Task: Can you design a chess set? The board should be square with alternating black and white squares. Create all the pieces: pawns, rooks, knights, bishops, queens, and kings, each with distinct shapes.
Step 2132:
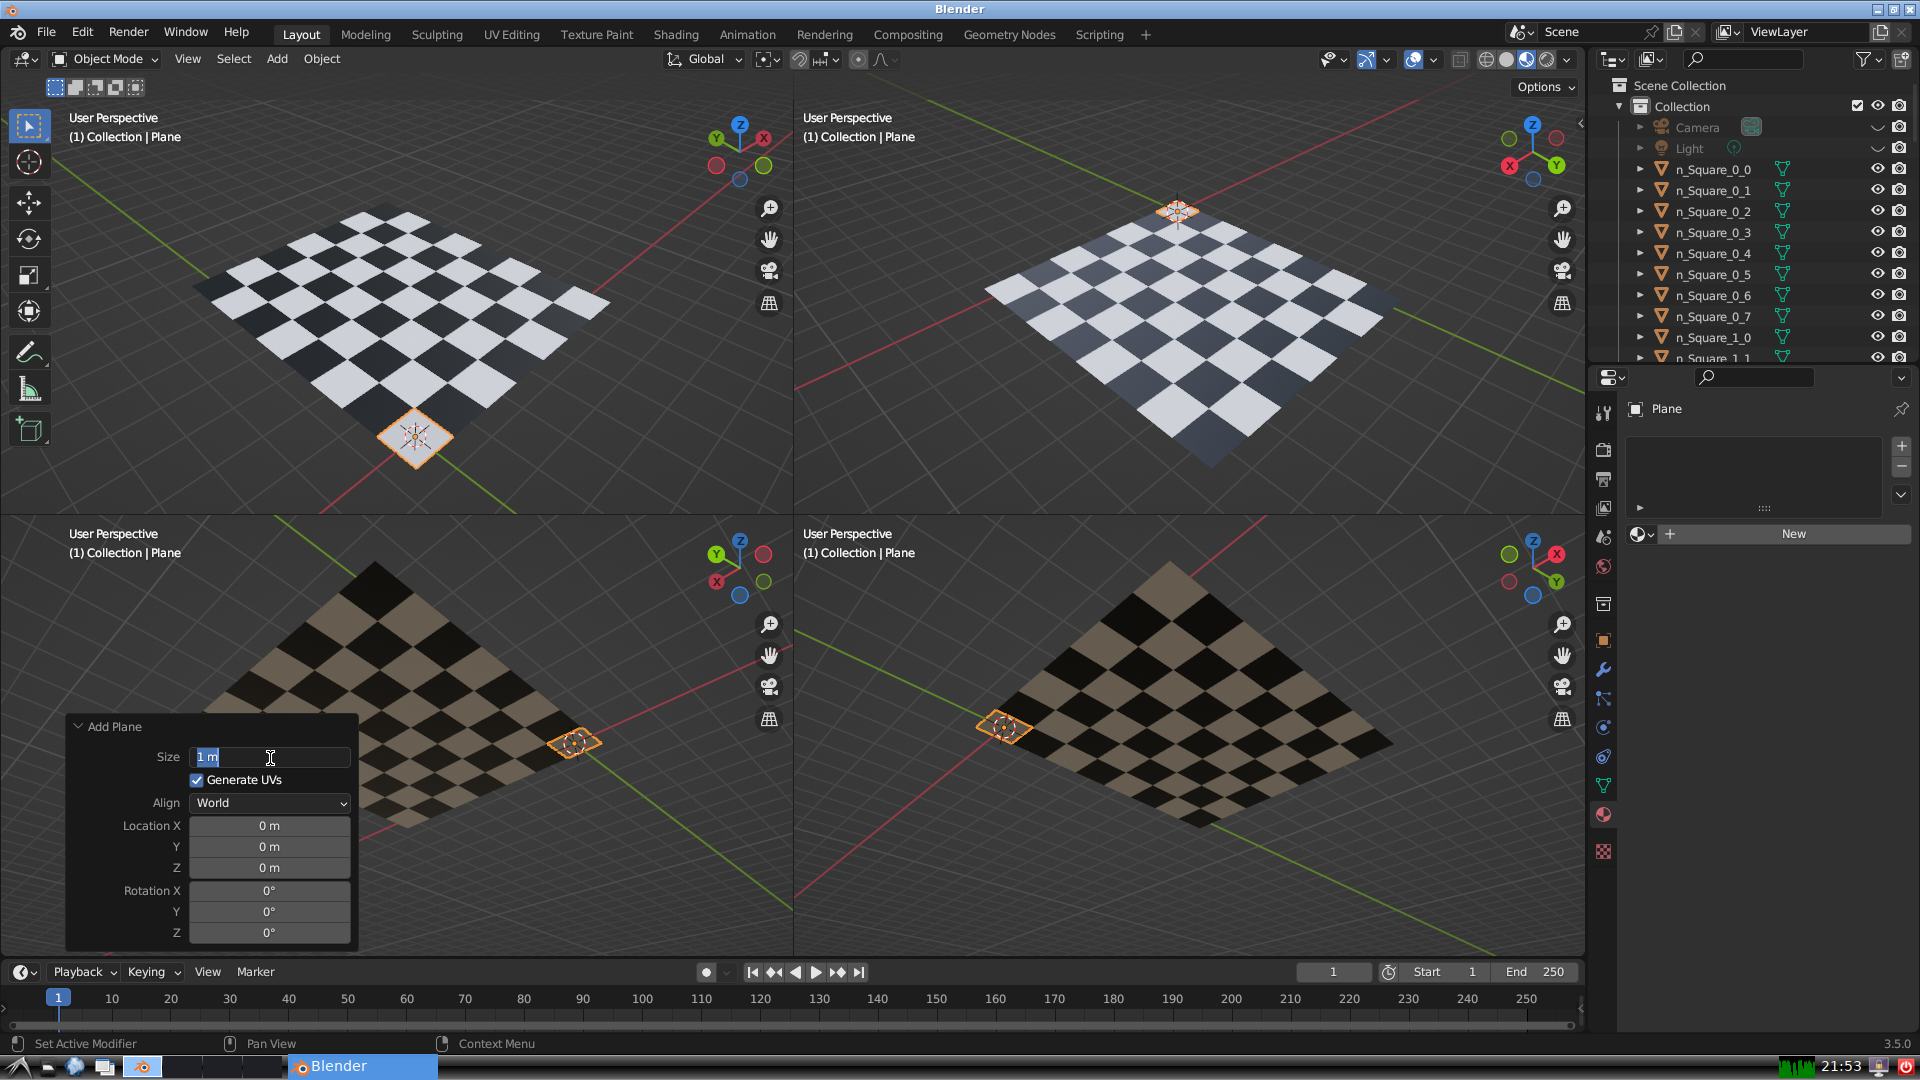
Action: input_text: 1.0